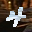
Label: 4